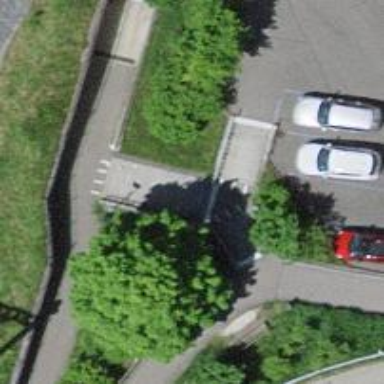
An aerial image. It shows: Road with steps.